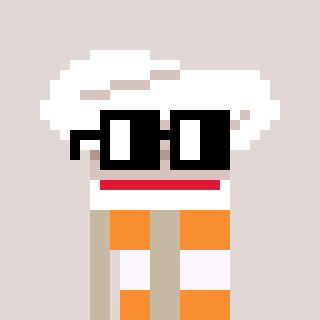
a pixel art character with square black glasses, a chef hat-shaped head and a bege-colored body on a warm background